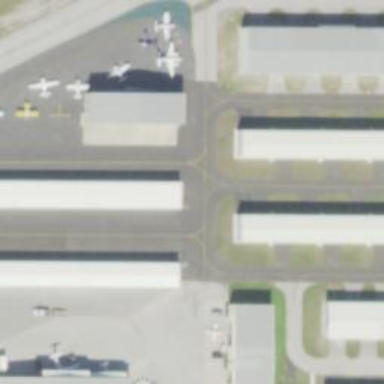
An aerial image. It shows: Image of taxiway at airport.